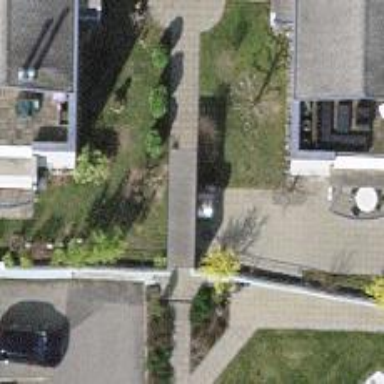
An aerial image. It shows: Set of steps made of paving stones.